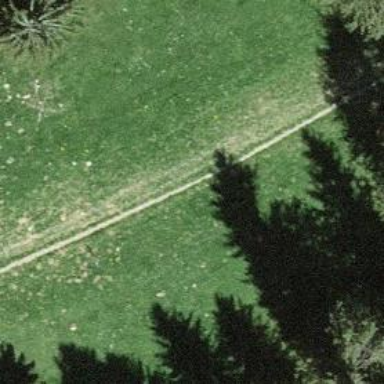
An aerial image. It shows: Grass track with grade5 track type.